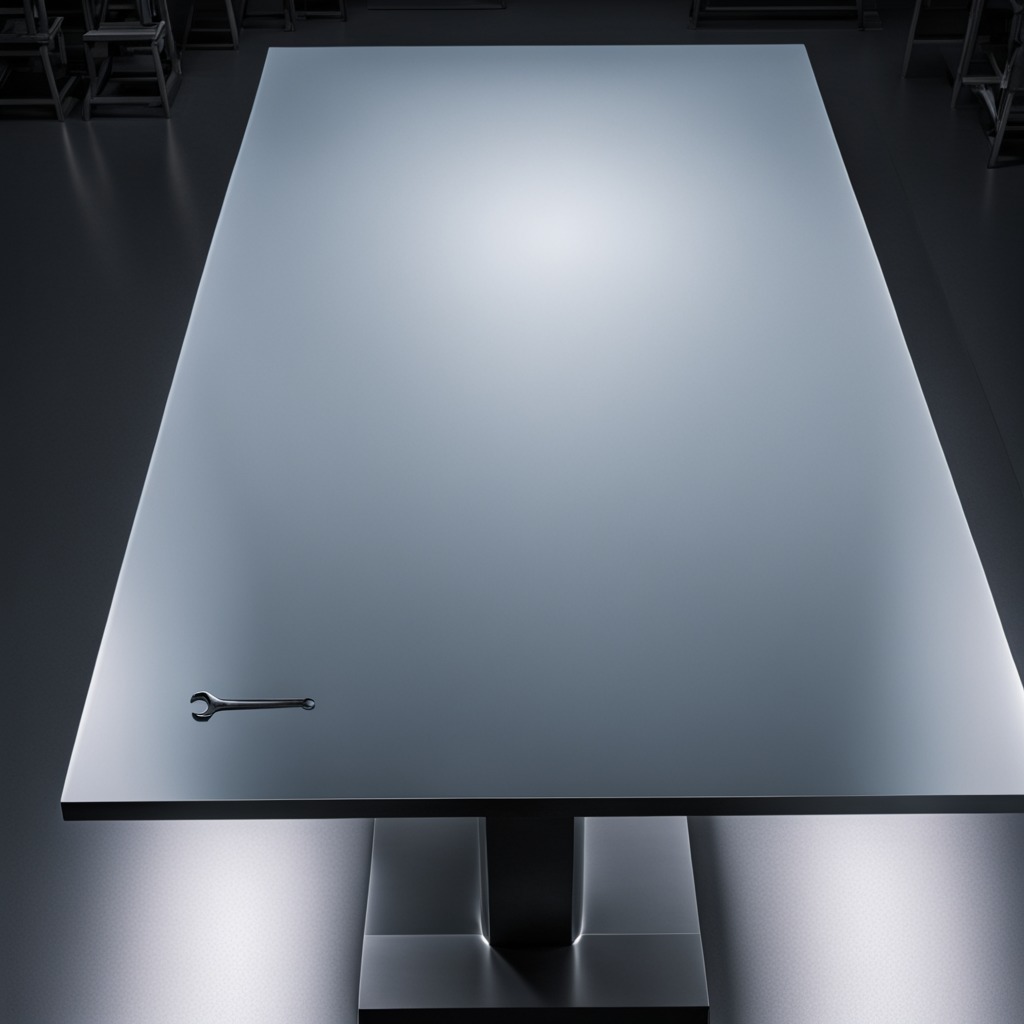
An wrench is lying on a clean empty table in a basement in the evening.